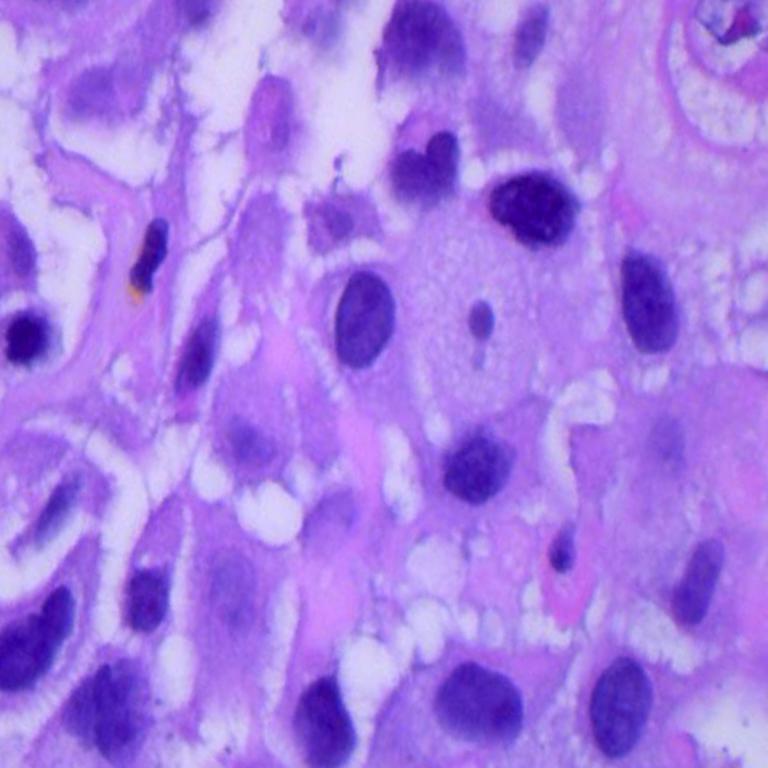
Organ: lung
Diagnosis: squamous carcinomas